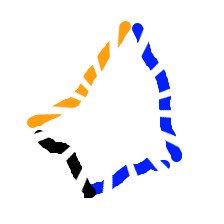
Shape: kite